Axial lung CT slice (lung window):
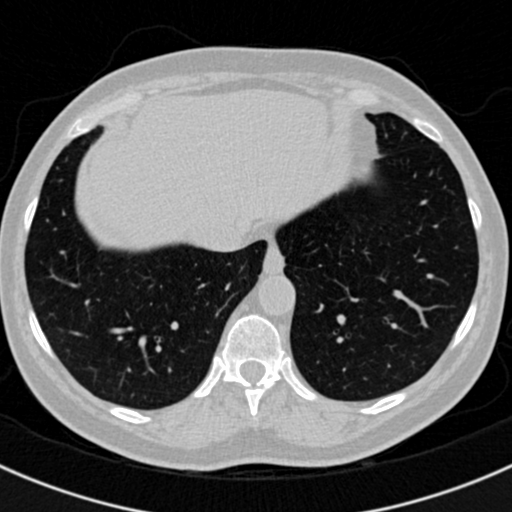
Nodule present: no